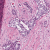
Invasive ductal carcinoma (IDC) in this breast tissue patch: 1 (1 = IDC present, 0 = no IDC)